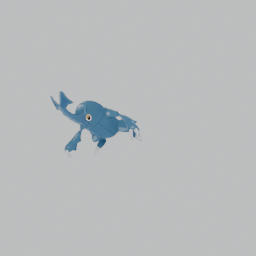
Label: animals